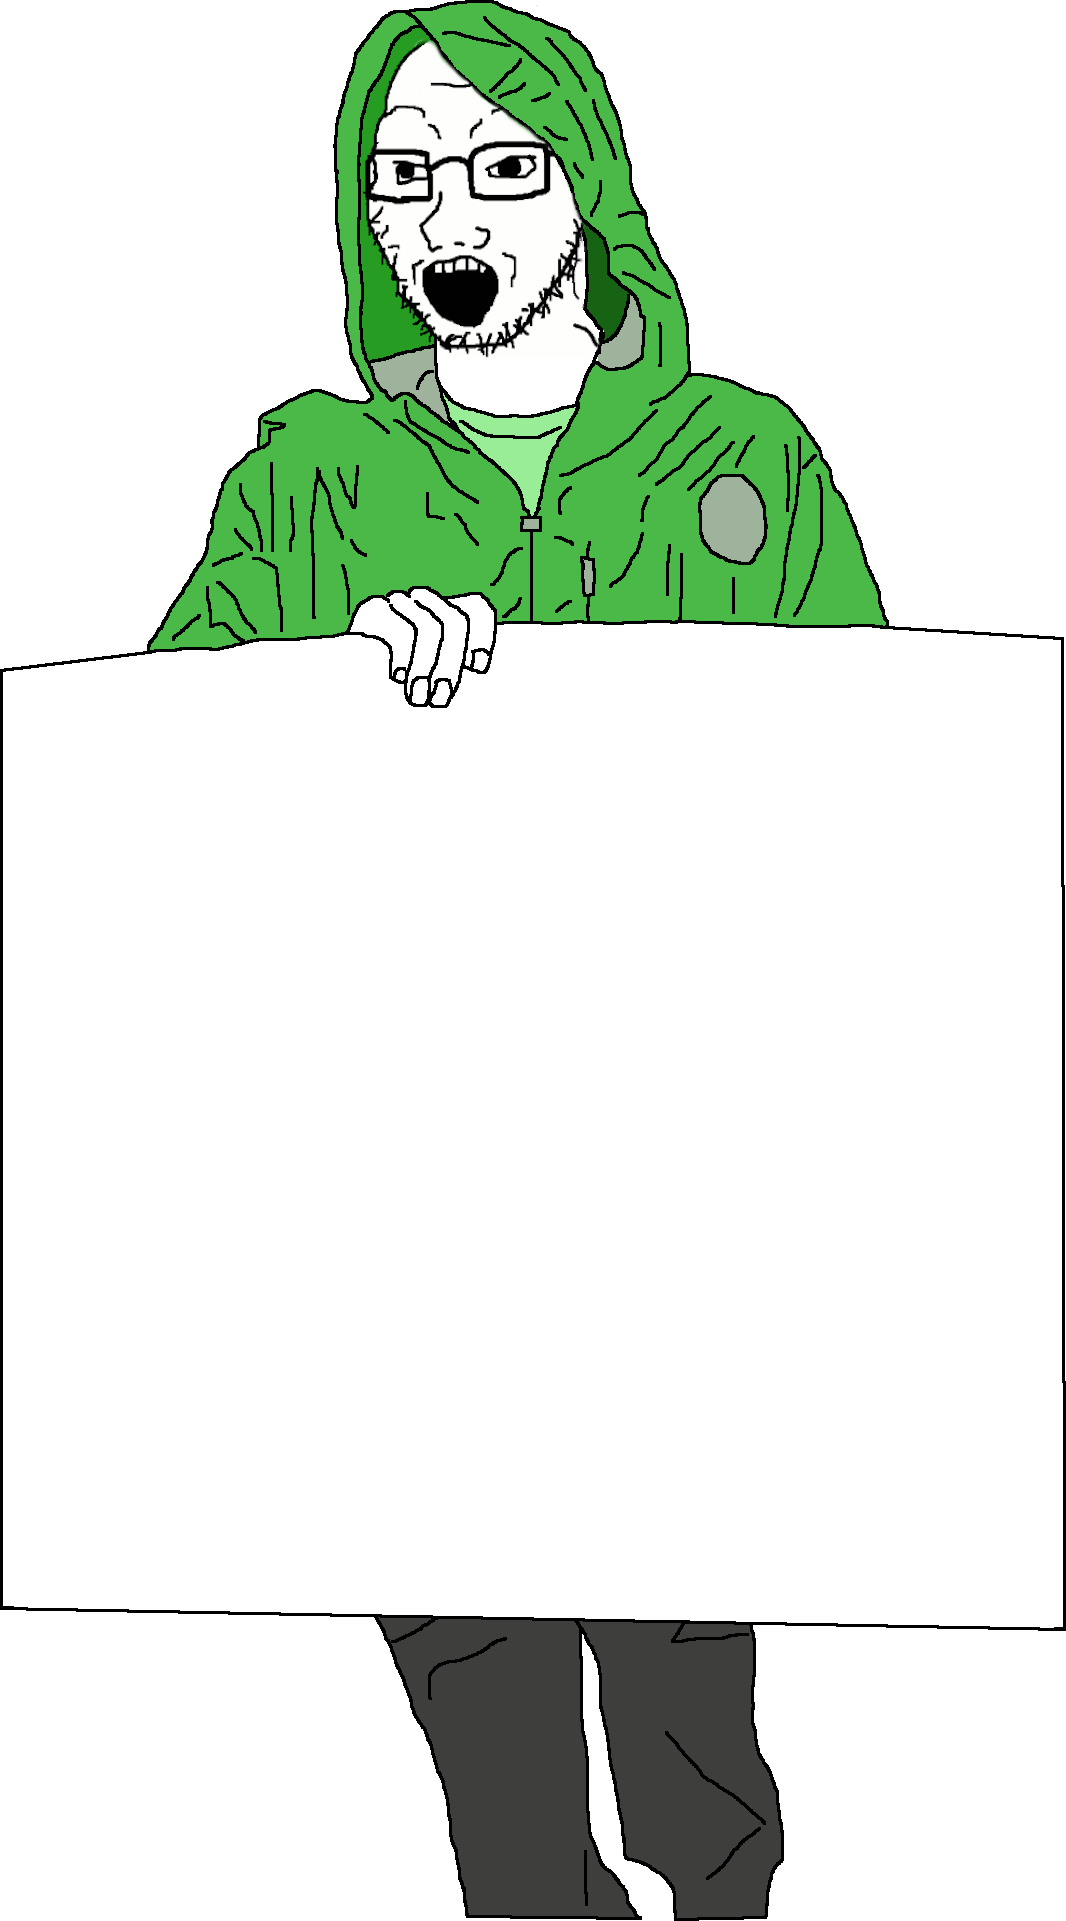
Label: 5_Soyjak